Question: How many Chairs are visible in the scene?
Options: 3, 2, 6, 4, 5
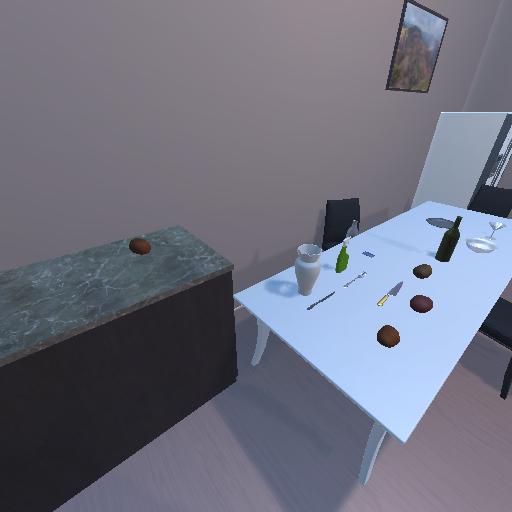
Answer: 3